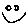
Label: smiley face